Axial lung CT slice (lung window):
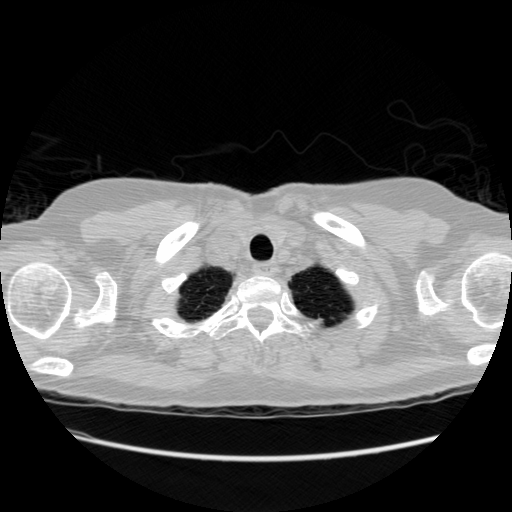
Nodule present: no